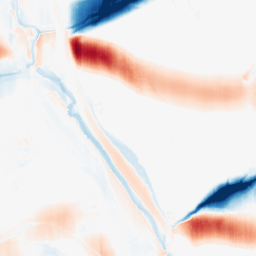
Category: morphological
Decomposition family: morphological_ellipse
Decomposition parameters: operation: average
width: 50
height: 5
Upsampling method: quartic
Upsampling parameters: scale: 4
Upsampling scale: 4